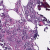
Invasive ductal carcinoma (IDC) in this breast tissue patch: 1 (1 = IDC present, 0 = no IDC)